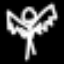
Label: angel